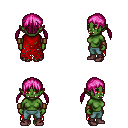
a pixel art fantasy rpg character, female body template, orc, green skin, red tattered cape, teal pants, pink twin-tailed hairstyle, leather bracers, maroon shoes, four views (front, back, left, right), 2x2 character sprite sheet, small pixel art, hard edges, no anti-aliasing